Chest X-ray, PA view. Patient: 50 years old, sex M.
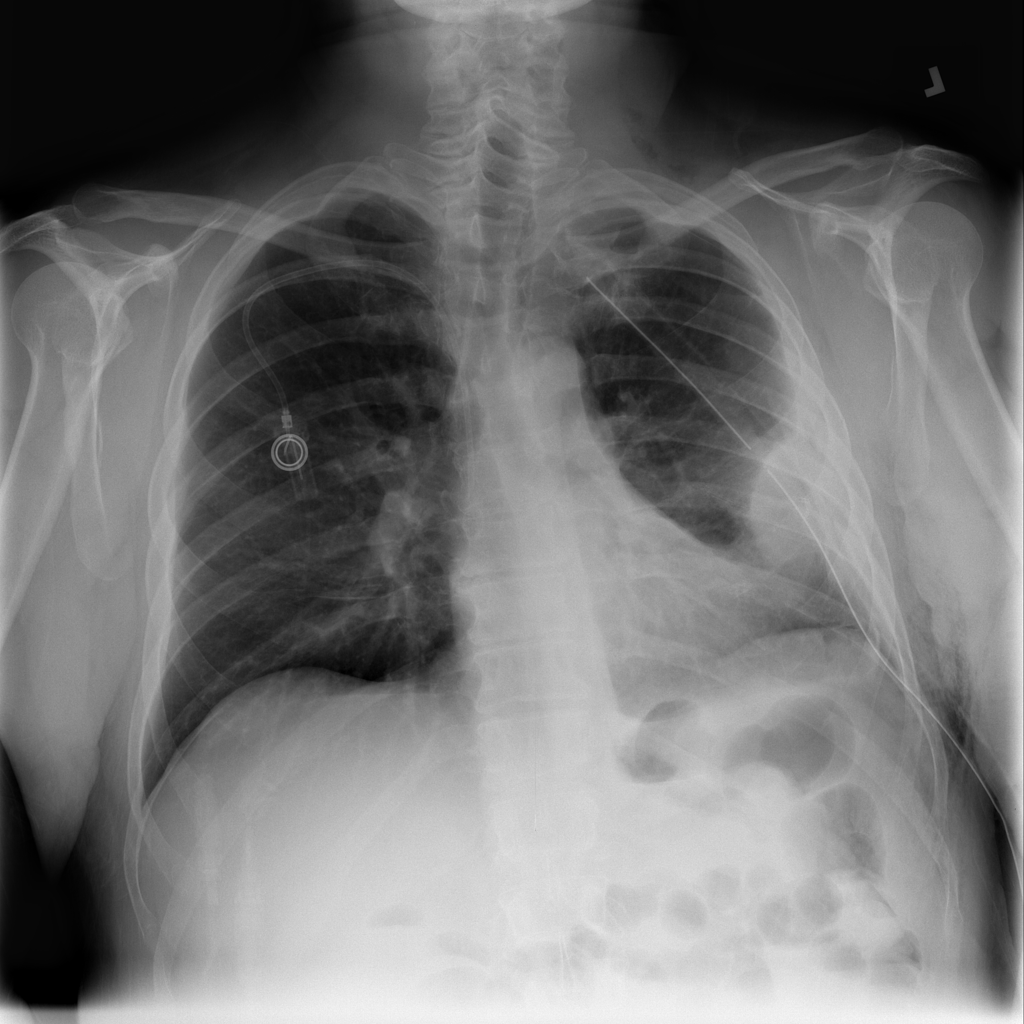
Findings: Pneumothorax